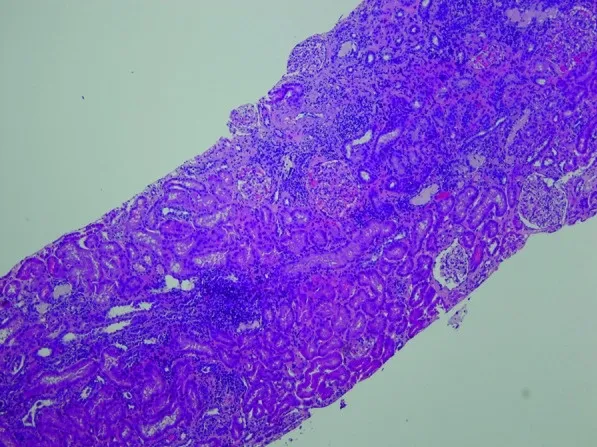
Low power showing interstitial inflammation and area of fibrosis.
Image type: pathology (h&e)